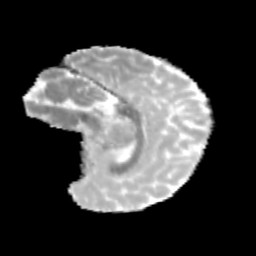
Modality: MD
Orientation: sagittal
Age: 10
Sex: female
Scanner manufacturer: siemens
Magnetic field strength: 3 T
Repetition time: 3.8 s
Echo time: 0.07 s